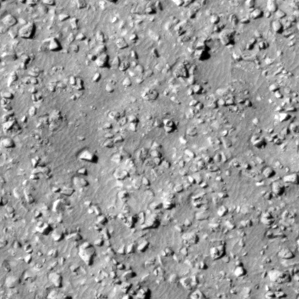
Label: non_frost